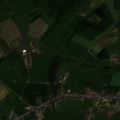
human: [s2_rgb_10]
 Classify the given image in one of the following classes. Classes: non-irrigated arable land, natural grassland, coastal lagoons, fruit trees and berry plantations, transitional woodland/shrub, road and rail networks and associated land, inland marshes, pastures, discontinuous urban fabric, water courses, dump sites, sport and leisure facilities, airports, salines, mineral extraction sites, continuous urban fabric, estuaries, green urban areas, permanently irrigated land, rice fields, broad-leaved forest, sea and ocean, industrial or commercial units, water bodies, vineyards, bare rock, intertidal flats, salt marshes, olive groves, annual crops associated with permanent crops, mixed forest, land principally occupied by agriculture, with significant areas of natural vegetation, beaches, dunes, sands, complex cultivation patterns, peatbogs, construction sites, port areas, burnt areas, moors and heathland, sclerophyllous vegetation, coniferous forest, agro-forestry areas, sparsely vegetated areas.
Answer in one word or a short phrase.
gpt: discontinuous urban fabric, non-irrigated arable land, complex cultivation patterns, broad-leaved forest